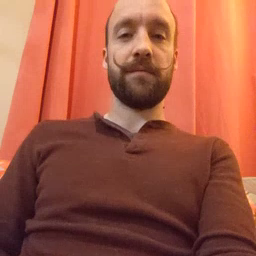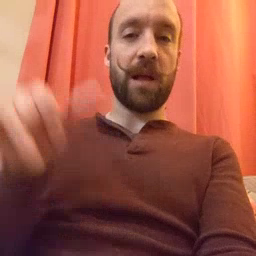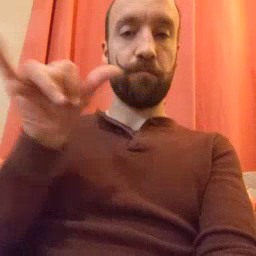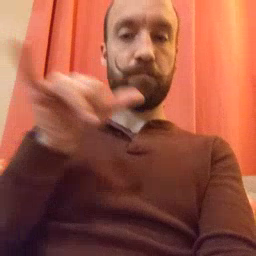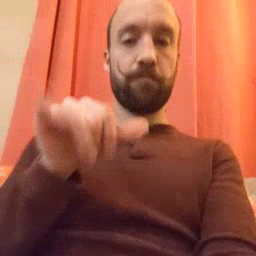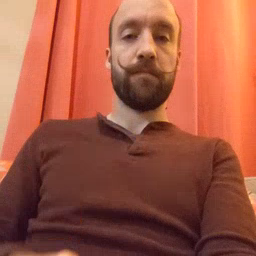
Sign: same